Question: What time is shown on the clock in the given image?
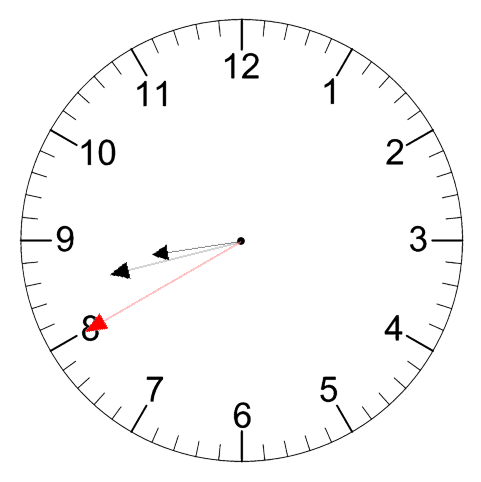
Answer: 08:42:40